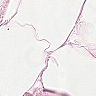
Metastatic tissue present: no